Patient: sex F, age 58
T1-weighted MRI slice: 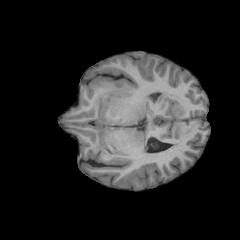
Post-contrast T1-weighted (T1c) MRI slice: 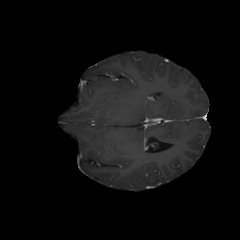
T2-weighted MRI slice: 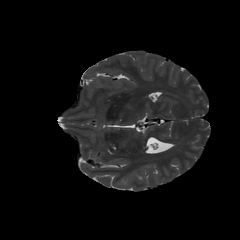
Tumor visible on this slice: yes
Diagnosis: Glioblastoma, IDH-wildtype
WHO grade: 4